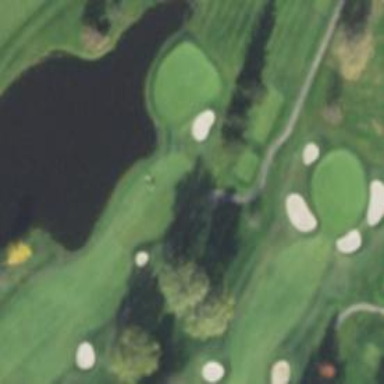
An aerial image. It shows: View of golf hole.